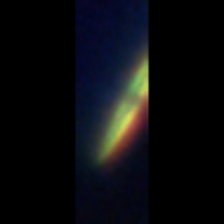
Taxon: Pennate
Group: Diatoms